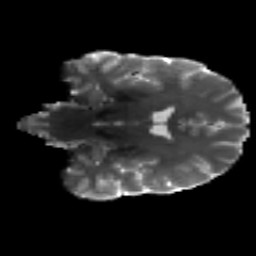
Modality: T2w
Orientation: coronal
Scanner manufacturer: siemens
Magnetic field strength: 3 T
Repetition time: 4.16 s
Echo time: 0.0806 s